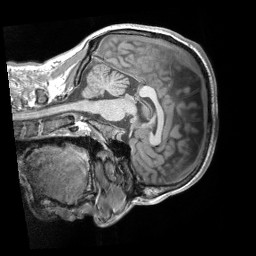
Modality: T1w
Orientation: sagittal
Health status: healthy